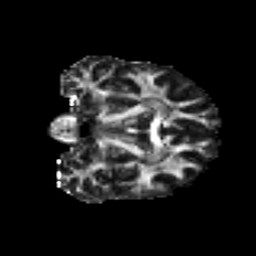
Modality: FA
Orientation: coronal
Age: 32
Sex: male
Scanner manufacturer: ge
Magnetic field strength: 3 T
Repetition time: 7.8 s
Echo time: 0.0607 s